Question: I'm having a function to plot a graph. I'm having value zero, it is similar to NA. I dont want to include that in calculating mean. Also I dont want to include in the graph. Instead of zero value we can give some space. Please advise.
'''
x <- c(579, 0, 581, 610, 830, 828, 592, 651, 596, 596, 591, 581, 587, 594, 604, 606, 447, 434, 445)
drawGraph <- function(x, y, z) {
g_range <- range(0,x)
#is.na(x) <- (x == 0)
plot(x, type="o", col="blue", ylim=g_range,axes=FALSE, ann=FALSE)
box()
axis(1, at=1:length(x), lab=FALSE)
text(1:length(x), par("usr")[3] - 2, srt=45, adj=1.2, labels=y, xpd=T, cex=0.3)
scale=round(max(x)/10,digits=0)
axis(2, las=1, at=scale*0:g_range[2], cex.axis=0.3)
main_title<-as.expression(z)
MEANLIMIT <- seq(length=length(x), from=mean(x), by=0)
ULIMIT <- seq(length=length(x), from=(mean(x)*2.66), by=0)
LLIMIT <- seq(length=length(x), from=(mean(x)/2.66), by=0)
lines(MEANLIMIT, type="l", pch=2, lty=2, col="grey")
lines(ULIMIT, type="l", pch=2, lty=2, col="red")
lines(LLIMIT, type="l", pch=2, lty=2, col="grey")
title(main=main_title, col.main="red", font.main=4)
title(xlab="Build", col.lab=rgb(0,0.5,0))
title(ylab="MS", col.lab=rgb(0,0.5,0))
legend("topright", g_range[2], main_title, cex=0.8, col=c("blue"), pch=21, lty=1);
}
'''
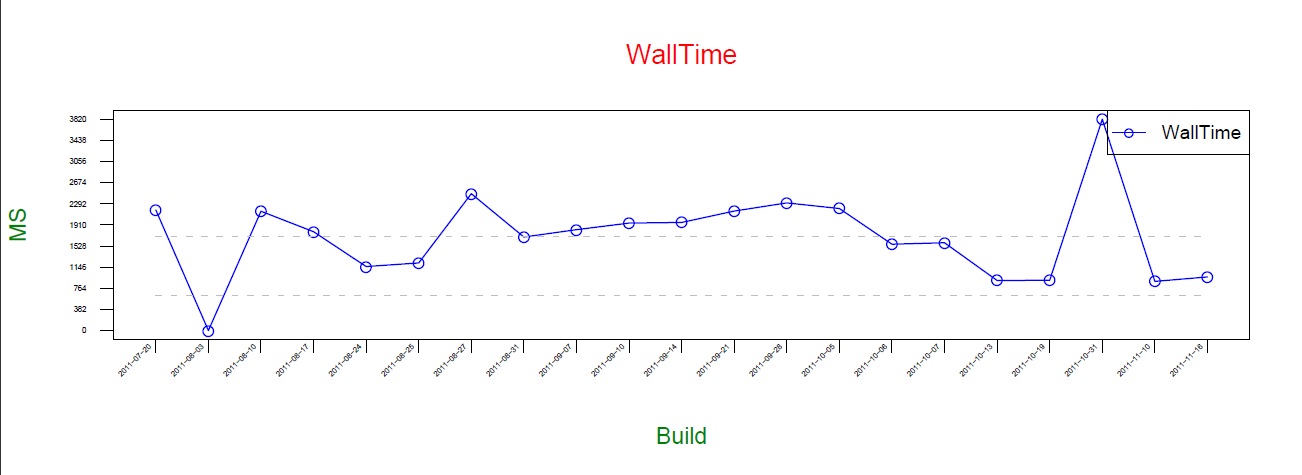
Answer: For a part of the code that is reproducible first encode missing values to 'NA':
'''
x <- c(579, 0, 581, 610, 830, 828, 592, 651, 596, 596, 591, 581, 587, 594, 604, 606, 447, 434, 445)
x[x==0] <- NA
'''
Next to plot it with overplotted lines that aren't broken up you need to index out the missing values from the result as well as the x-axis:
'''
plot(which(!is.na(x)),x[!is.na(x)], type="o", col="blue",axes=FALSE, ann=FALSE)
'''
Your example isn't very reproducible though. You give us an x object and a function that also needs an y and z object. For instructions on making a proper reproducible example please see:
<URL>